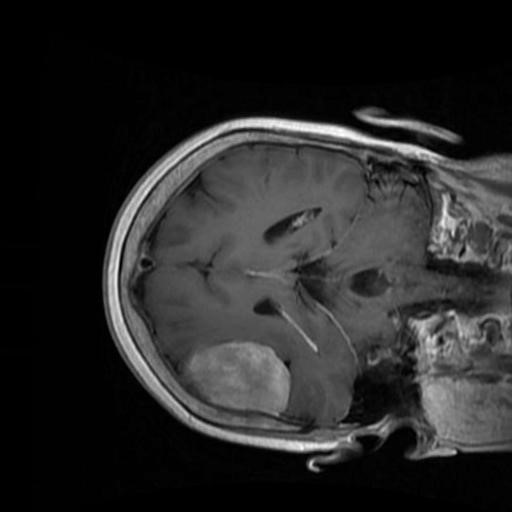
Label: brain_menin